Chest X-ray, PA view. Patient: 59 years old, sex M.
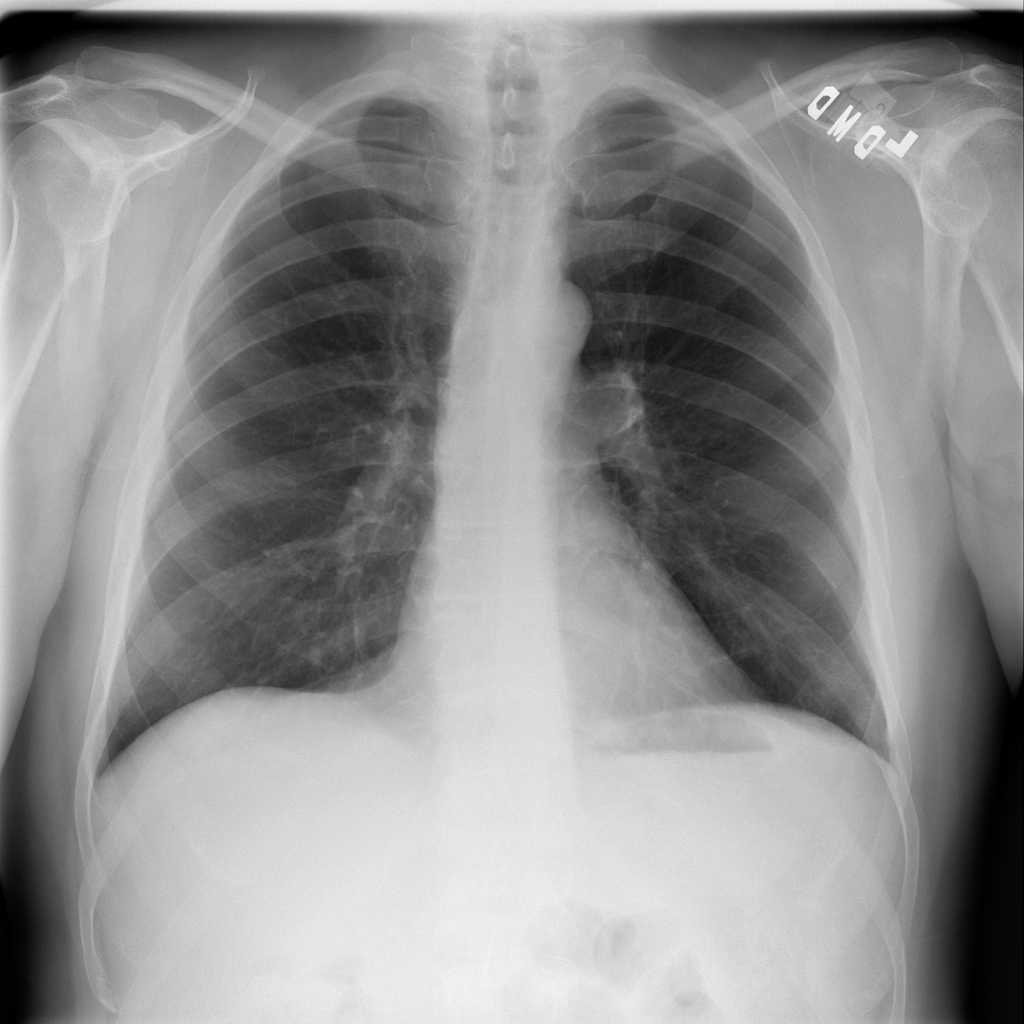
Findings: No Finding